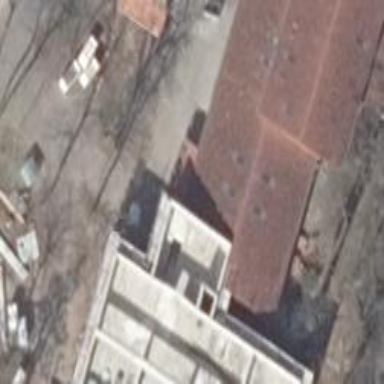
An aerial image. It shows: Building.